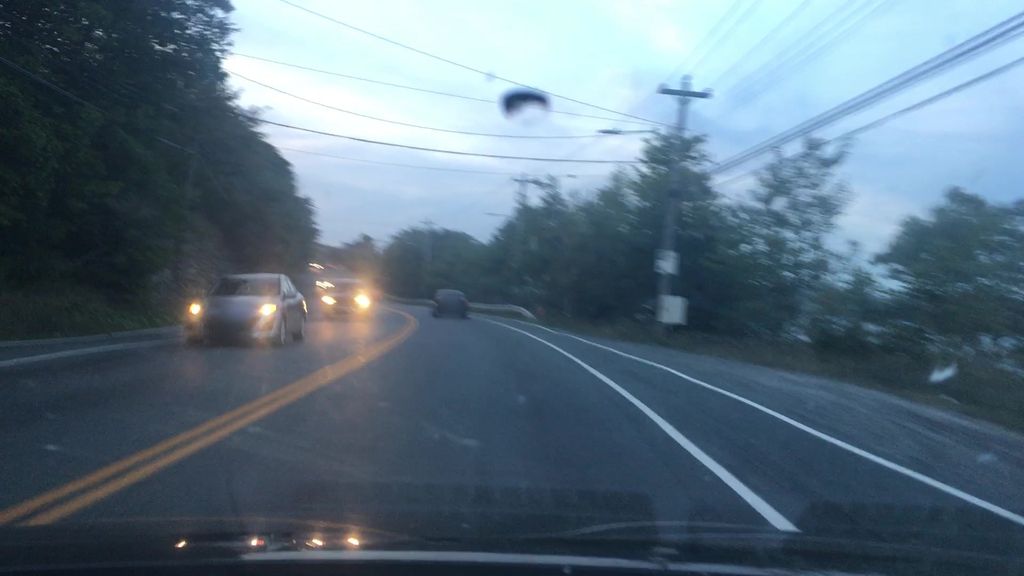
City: halifax